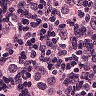
Metastatic tissue present: yes